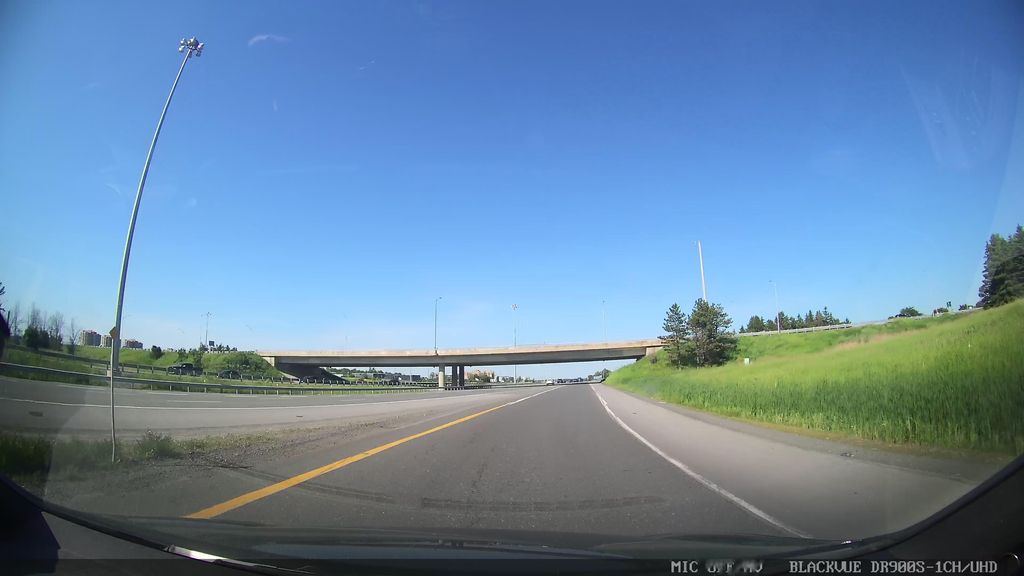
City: ottawa-gatineau